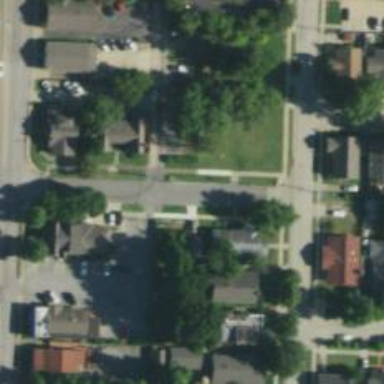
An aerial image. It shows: Residential road with separate sidewalk.